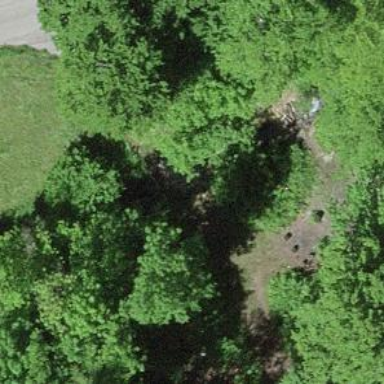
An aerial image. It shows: Culvert tunnel.